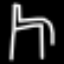
Label: chair